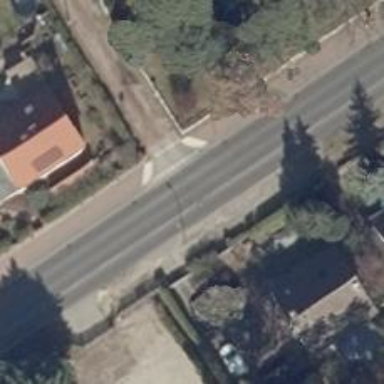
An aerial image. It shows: Residential road with compacted surface.